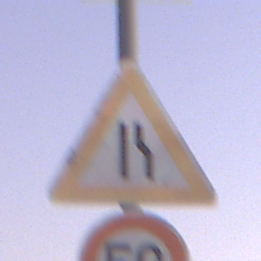
Verkehrszeichen: EinseitigVerengteFahrbahnRechts
Zusatzzeichen unten: Geschwindigkeit50
Umgebung: Outdoor, RoadRail
Tageszeit: Dawn
Wetter: Clear
Licht: Natural
Jahreszeit: NotSpecified
Kontrast: LowContrast